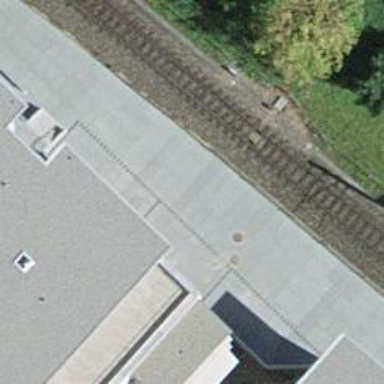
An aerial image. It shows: Narrow-gauge railway track with electrified contact line. The railway has one track.